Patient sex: F
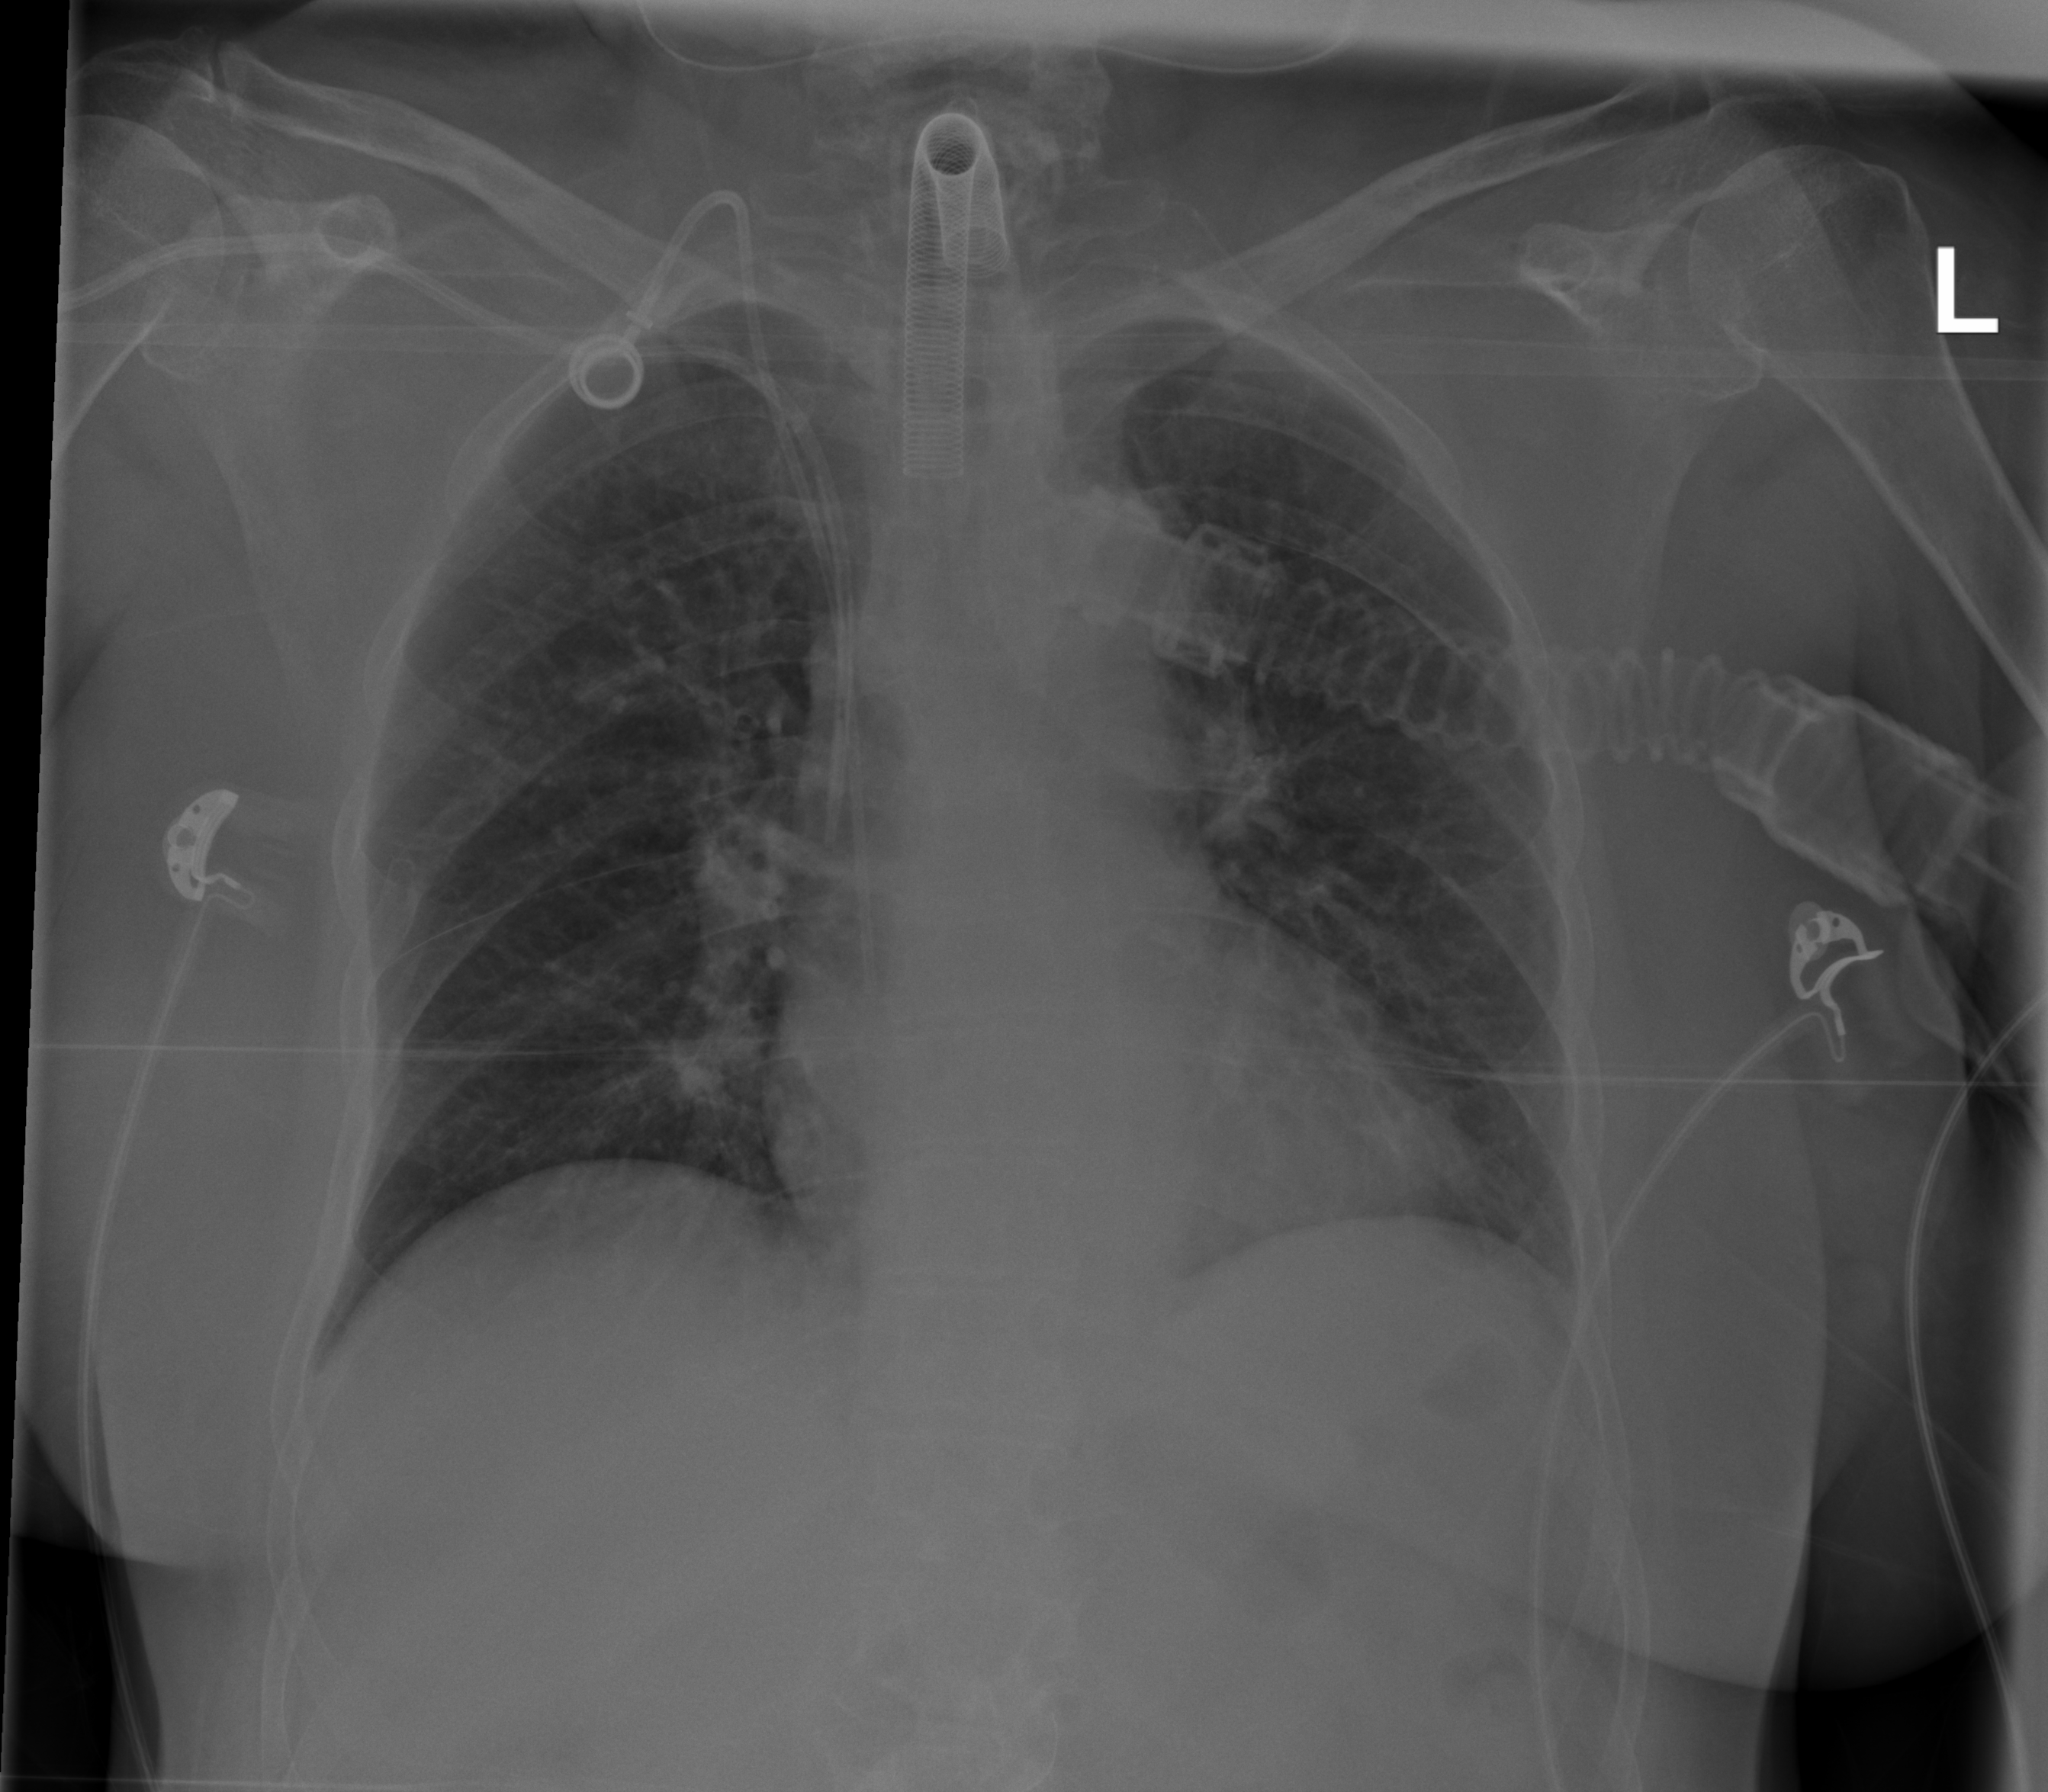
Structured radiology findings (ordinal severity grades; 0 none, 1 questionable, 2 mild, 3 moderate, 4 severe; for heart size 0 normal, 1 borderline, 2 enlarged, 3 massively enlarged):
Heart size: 0
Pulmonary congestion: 0
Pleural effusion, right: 0
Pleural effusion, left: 0
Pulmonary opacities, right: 0
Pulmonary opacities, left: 0
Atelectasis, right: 2
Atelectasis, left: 2